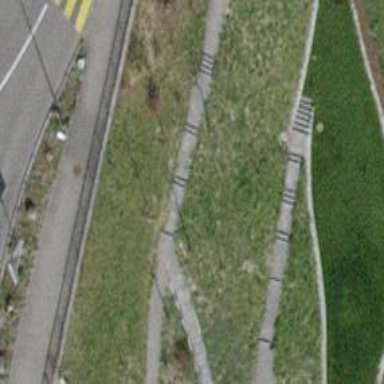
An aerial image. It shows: Steps with fine gravel surface.